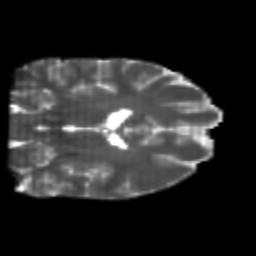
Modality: T2w
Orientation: coronal
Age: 22
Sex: female
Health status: healthy
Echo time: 0.074 s